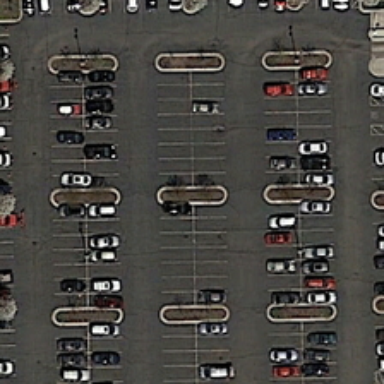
Many cars are parked in a parking lot with many empty parking spaces .